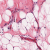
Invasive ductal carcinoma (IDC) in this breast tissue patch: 0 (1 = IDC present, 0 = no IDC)